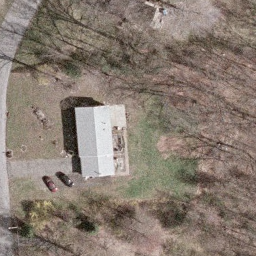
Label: sparseresidential